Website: walmart
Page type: address-validator
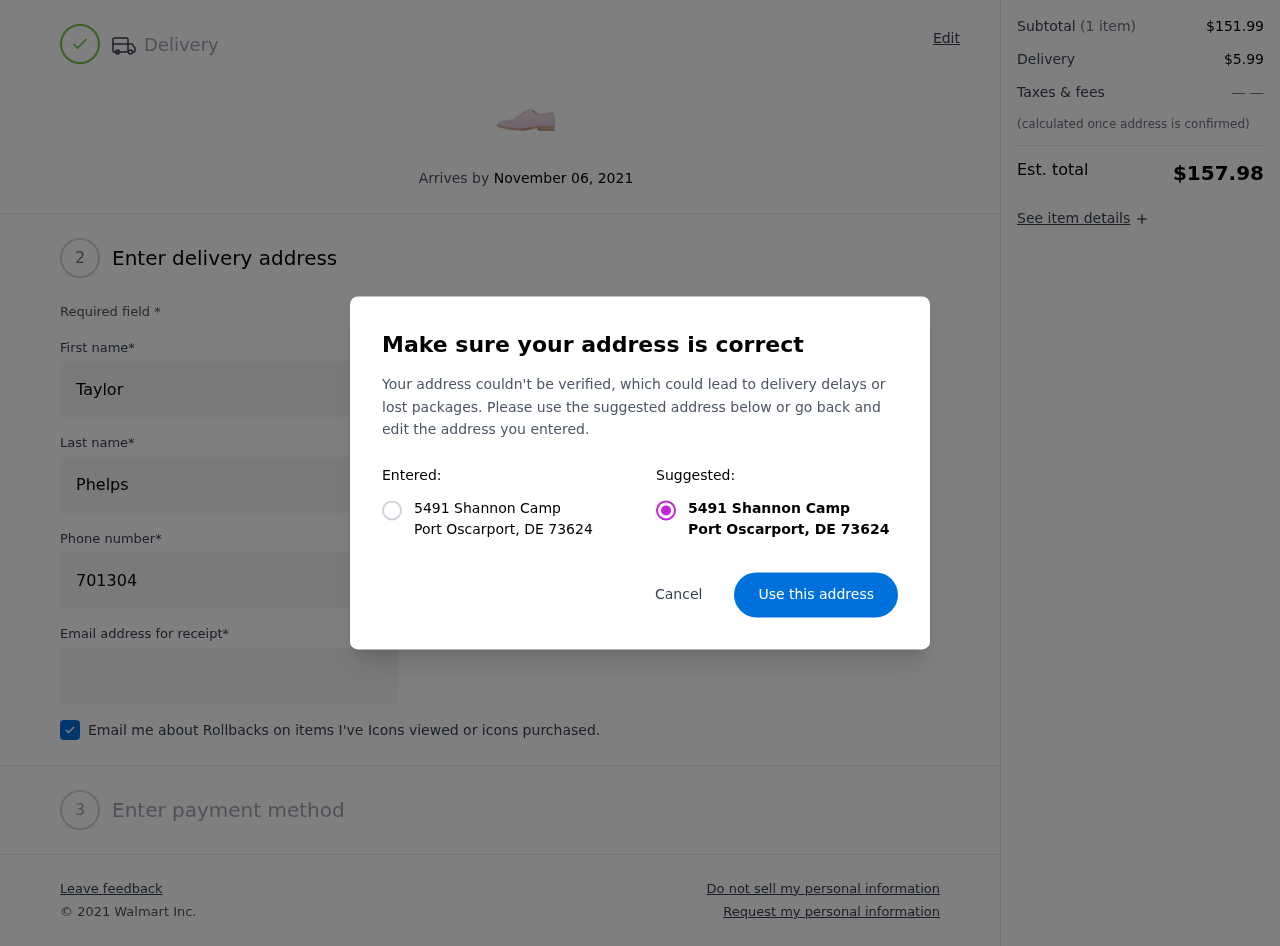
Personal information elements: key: PII_CITY
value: Port Oscarport
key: PII_POSTCODE
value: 73624
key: PII_STATE_ABBR
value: DE
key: PII_STREET
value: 5491 Shannon Camp
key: PII_FIRSTNAME
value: Taylor
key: PII_LASTNAME
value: Phelps
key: PII_PHONE
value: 7013049421
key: PII_EMAIL
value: taylorphelps@gmail.com
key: PII_POSTCODE_FULL
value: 73624
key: PII_POSTCODE_NUMERIC
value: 73624
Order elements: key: ORDER_DELIVERY_DATE
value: November 06, 2021
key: ORDER_SUBTOTAL
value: $151.99
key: ORDER_SHIPPING_COST
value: $5.99
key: ORDER_TOTAL
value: $157.98